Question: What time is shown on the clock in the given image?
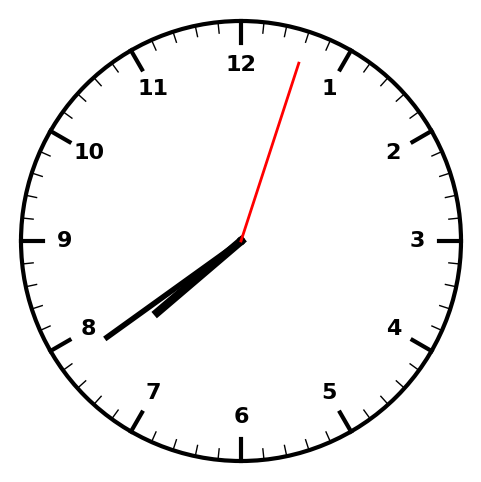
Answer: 07:39:03